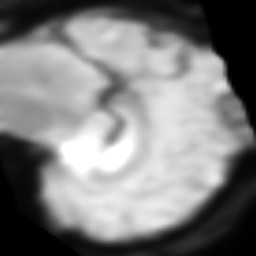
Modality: T1w
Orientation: sagittal
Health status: healthy
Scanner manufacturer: siemens
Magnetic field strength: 3 T
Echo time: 0.00298 s